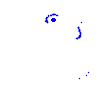
Particle: electron